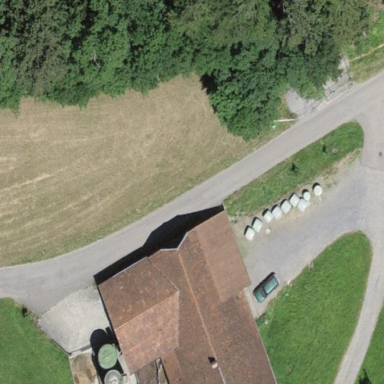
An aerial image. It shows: Farm building.